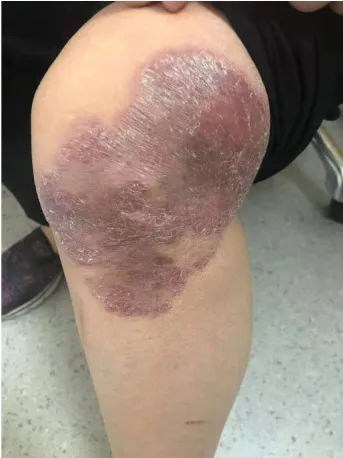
Skin lesion of the left knee 6 months before.
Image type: medical_photograph (skin_photograph)